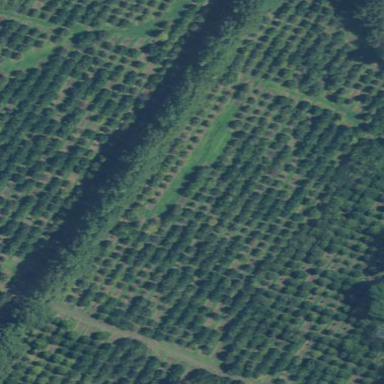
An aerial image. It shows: Orchard filled with macadamia trees.